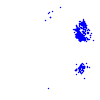
Particle: electron